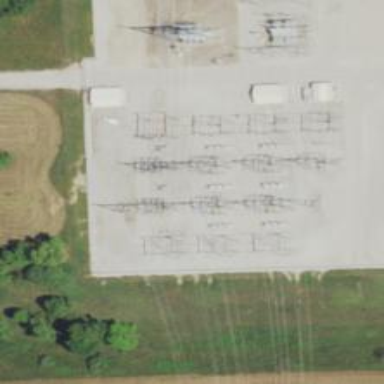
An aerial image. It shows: Switch used for power control.